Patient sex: M
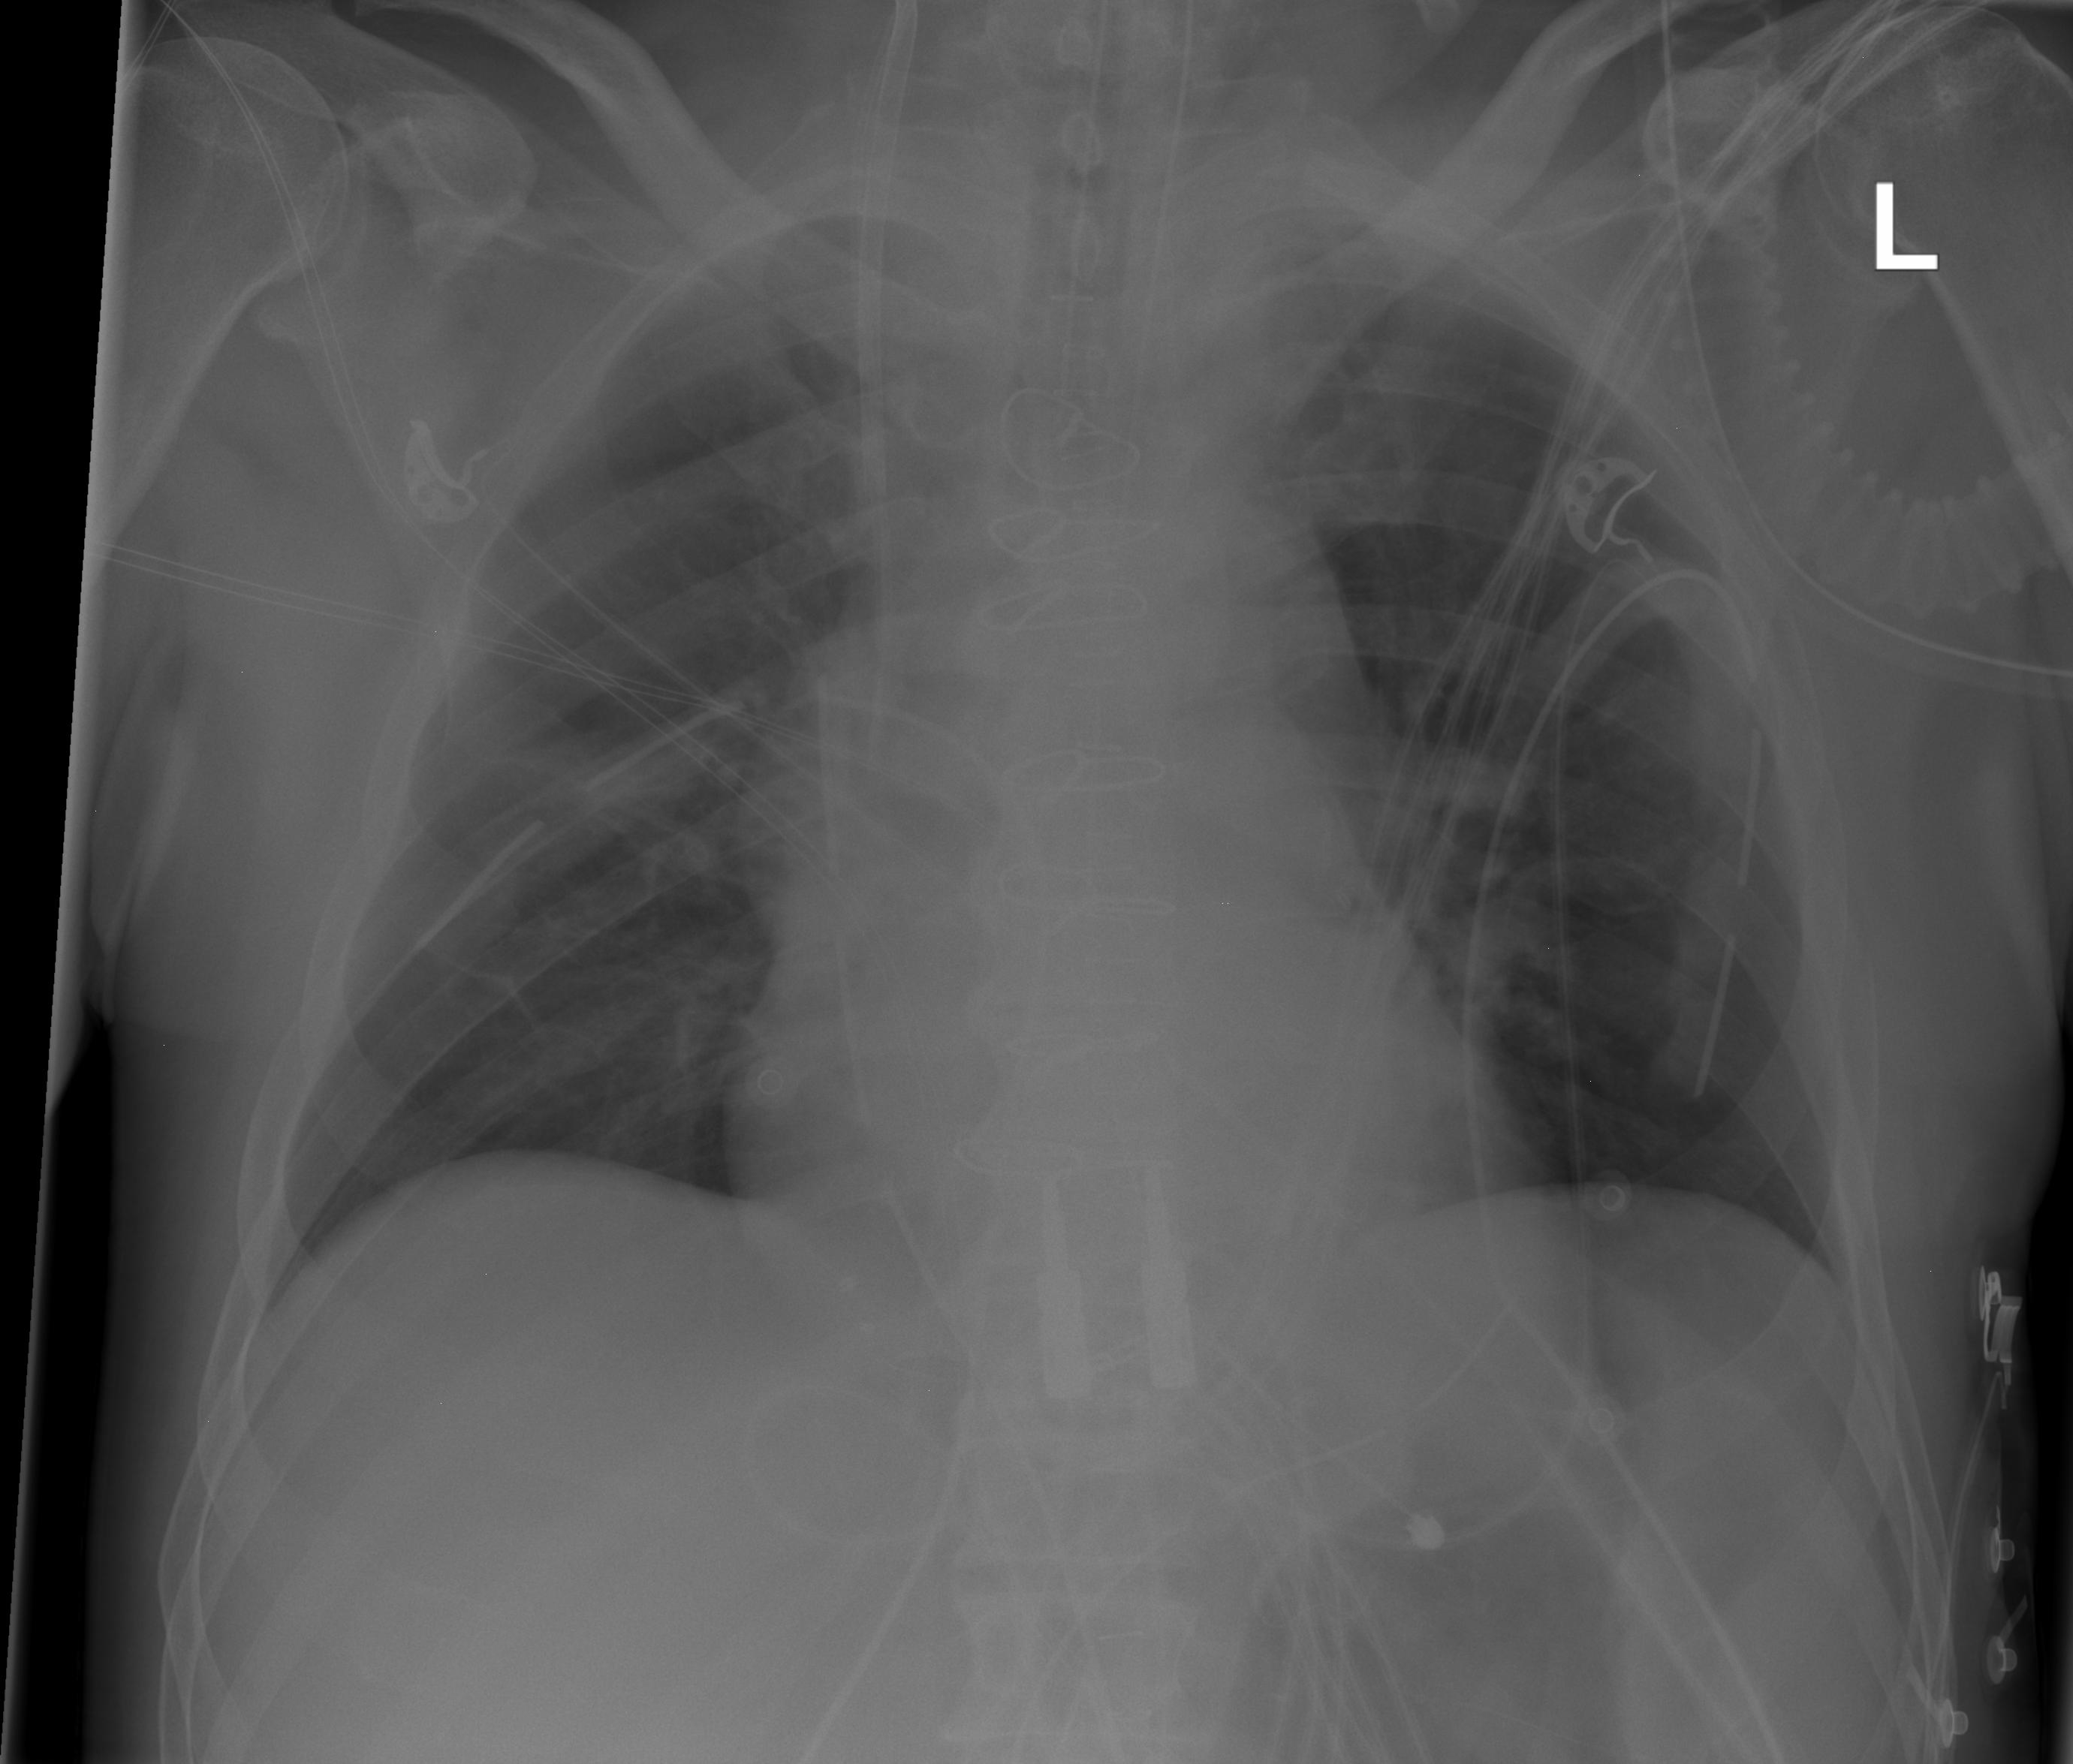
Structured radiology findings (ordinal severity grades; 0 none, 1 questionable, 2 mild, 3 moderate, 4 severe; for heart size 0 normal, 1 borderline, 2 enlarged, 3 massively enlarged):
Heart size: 0
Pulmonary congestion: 2
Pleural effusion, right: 0
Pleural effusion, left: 0
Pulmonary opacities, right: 0
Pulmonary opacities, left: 0
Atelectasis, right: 0
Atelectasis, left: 0